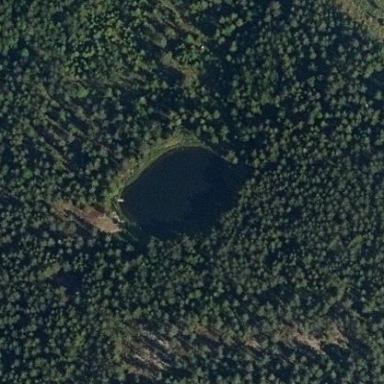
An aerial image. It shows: Serene pond surrounded by nature.